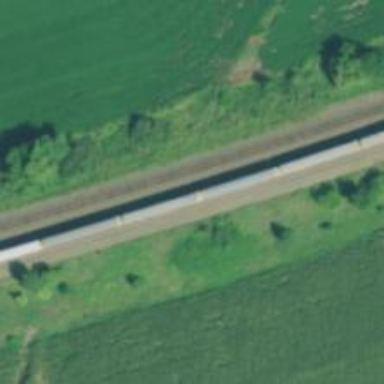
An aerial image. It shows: Railway track.